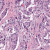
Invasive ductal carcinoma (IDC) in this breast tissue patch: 1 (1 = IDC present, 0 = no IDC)